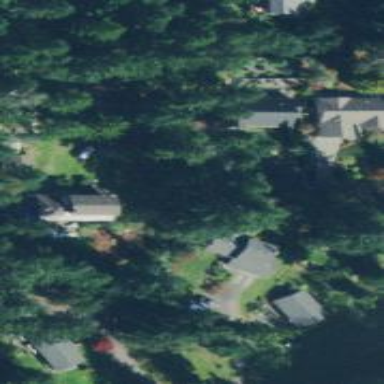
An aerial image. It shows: Driveway.